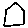
Label: hexagon